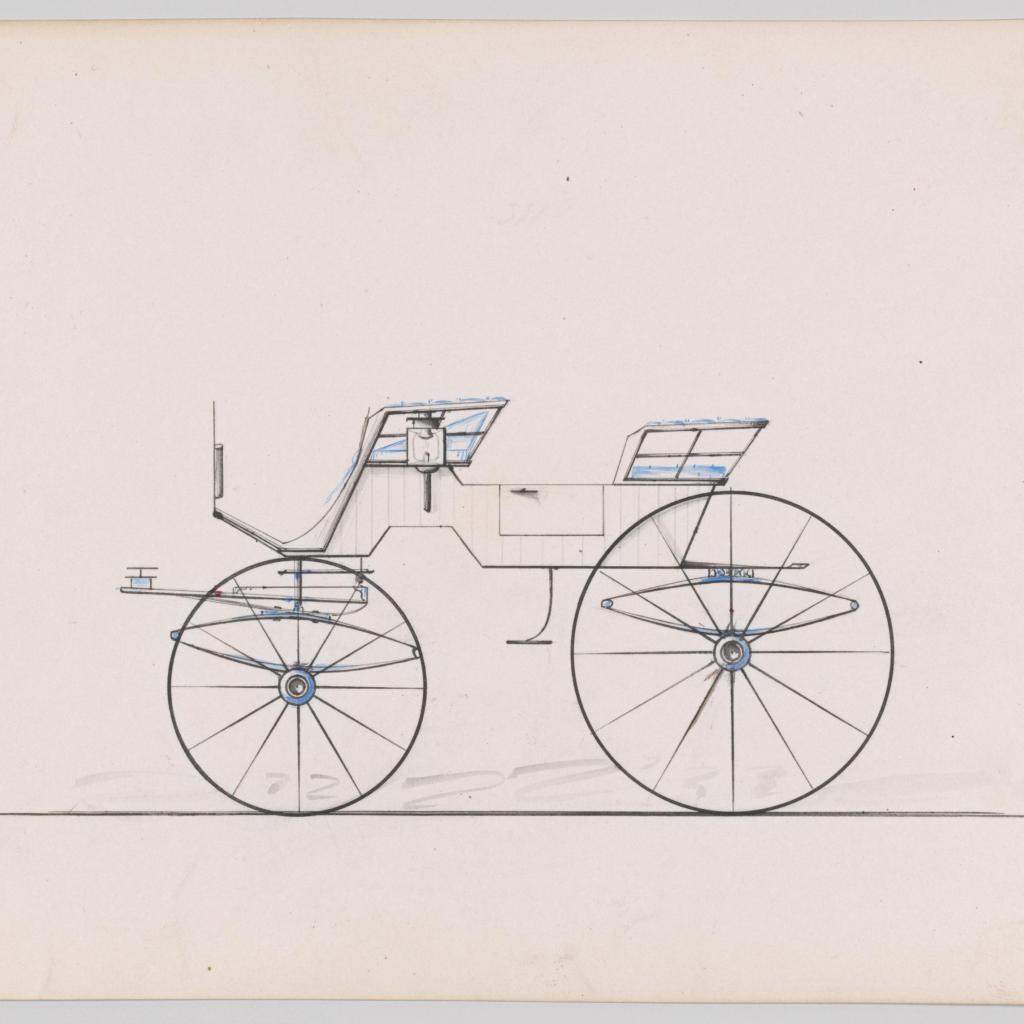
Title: Design for 4 seat Phaeton, no top, no. 3110a
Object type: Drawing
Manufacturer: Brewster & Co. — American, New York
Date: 1875
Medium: Pen and black ink, watercolor and gouache
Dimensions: Sheet: 6 1/2 × 8 15/16 in. (16.5 × 22.7 cm)
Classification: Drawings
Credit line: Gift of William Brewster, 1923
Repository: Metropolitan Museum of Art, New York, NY